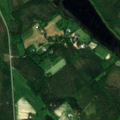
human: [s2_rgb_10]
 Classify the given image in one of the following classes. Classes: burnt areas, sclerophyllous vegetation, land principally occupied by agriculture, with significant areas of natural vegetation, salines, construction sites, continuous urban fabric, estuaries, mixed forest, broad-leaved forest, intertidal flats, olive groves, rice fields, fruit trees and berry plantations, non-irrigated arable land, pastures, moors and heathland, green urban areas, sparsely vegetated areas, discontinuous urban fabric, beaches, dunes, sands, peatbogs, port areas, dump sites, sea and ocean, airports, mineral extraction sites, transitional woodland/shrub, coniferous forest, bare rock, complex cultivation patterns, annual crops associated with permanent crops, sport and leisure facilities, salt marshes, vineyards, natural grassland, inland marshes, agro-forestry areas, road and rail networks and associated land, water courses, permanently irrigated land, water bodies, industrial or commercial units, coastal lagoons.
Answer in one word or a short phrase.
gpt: coniferous forest, mixed forest, water bodies